Question:
I have been looking for 10 hours (literally) and I'm done, I need to ask. Thing is I'm learning How use LibGdx to program Java games. I'm doing a Horizontal Space Ship Game. So, my worst problem here is that I do not know how do scroll (I think draw will explain better). I want to draw a huge background (Space) and make my OrthographicCamera move right like with my SpaceShip, so it will create a Scroll effect with the Space Background. No enemies and nothing but the ship on the screen.
I'm trying this:
'''
public void moveCamera(float x,float y){
cam.position.set(x, y, 0);
}
'''
Then I use that method in my WorldRender render() method:
'''
public void render(float delta){
ship.Move(delta);
moveCamera(ship.getPosition().x,ship.getPosition().y);
cam.update();
System.out.println(""+cam.position);
spriteBatch.begin();
drawBackground();
drawShip();
spriteBatch.end();
}
'''
I actually move the camera position (I can see that thanks to the println), but It isn't moving in the game, so SpaceShip just disappears by the edge of the window.
I also tried this before spriteBatch.end()
'''
spriteBatch.setProjectionMatrix(camera.combined);
'''
but when I do that windows only shows a black screen, no ship, no nothing.
As I said, I'm desperate, I see lot of examples (scroll with mouse, paralexscrolling etc) but all are to advanced or just nothing to do with my code.
This is how I draw stuff. Background and ship are textures inside WorldRender. I draw background image very wide, so my intention is do some scrolling over as I said. That's the code
'''
private void loadTextures(){
shipTexture=new Texture(Gdx.files.internal("nave.png"));
background=new Texture(Gdx.files.internal("fondo.jpg"));
}
public void drawShip(){
spriteBatch.draw(shipTexture,ship.getPosition().x*ppuX,ship.getPosition().y*ppuY, ship.WIDTH*ppuX,ship.HEIGHT*ppuY);
}
public void drawBackground(){
spriteBatch.draw(background, -10*ppuX,0*ppuY, Gdx.graphics.getWidth()*10,Gdx.graphics.getHeight());
}
'''
Here you can download the code if someone want to help in hardcore mode
<URL>
I FINALLY SOLVED IT!
That's the code I used in a class name WorldRenderer, which have methods that are called within GameScreen for render, resize etc
'''
public WorldRenderer(World world) {
// TODO Auto-generated constructor stub
this.world=world;
this.ship=world.getShip();
this.cam = new OrthographicCamera(CAMERA_WIDTH,CAMERA_HEIGHT);
this.cam.setToOrtho(false,CAMERA_WIDTH,CAMERA_HEIGHT);
this.cam.position.set(ship.getPosition().x,CAMERA_HEIGHT/2,0);
this.cam.update();//actualizamos la camara
spriteBatch=new SpriteBatch();
loadTextures();
}
private void loadTextures(){
shipTexture=new Texture(Gdx.files.internal("nave.png"));
background=new Texture(Gdx.files.internal("fondo.jpg"));
}
public void drawShip(){
spriteBatch.draw(shipTexture,ship.getPosition().x,ship.getPosition().y,10,10);
}
public void drawBackground(){
spriteBatch.draw(background, 0,0, 500,50);
}
public void render(float delta){
ship.Move(delta);
moveCamera(ship.getPosition().x);
spriteBatch.setProjectionMatrix(cam.combined);
spriteBatch.begin();
drawBackground();
drawShip();
spriteBatch.end();
}
public void moveCemara(float x){
cam.position.set(x+20,cam.position.y, 0);
cam.update();
}
'''
Inside the Ship I have this method which I call within render in WorldRenderer to move It
'''
public void Move(float delta){
if(Gdx.input.isKeyPressed(Keys.LEFT)) this.position.x -=velocity *delta;
if(Gdx.input.isKeyPressed(Keys.RIGHT)) this.position.x +=velocity *delta;
if(Gdx.input.isKeyPressed(Keys.UP)) this.position.y +=velocity *delta;
if(Gdx.input.isKeyPressed(Keys.DOWN)) this.position.y -=velocity *delta;
}
'''
Also I want to thanks very much to the people who helped me. I'm marking first answer as the good one, but, mix both was what gave me the real solution.
I leave here some tutorials I followed which are pretty good for noobs
That's a good everything-from-scratching-tutorial
<URL>
A simple platform game
<URL>
A very simple game
<URL>
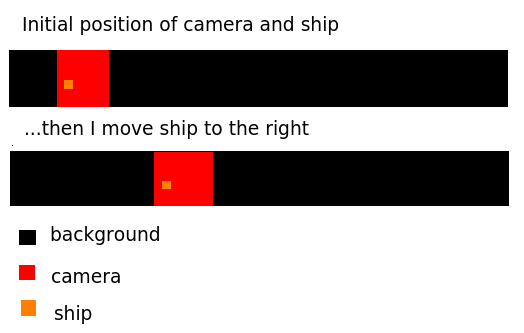
Answer: Its not clear how your drawing? I'm not sure if your doing this approach correctly.. Can you provide details of your background and ship? Can you provide details on you background image, is it a huge image that your scrolling around or is it a repeated image you want to repeat as you scroll?
--EDIT--
ok i think i have an idea what might be up. I would normally apply the camera to the current context.
Place the following in your resize
'''
public void resize(int width, int height) {
cam = new OrthographicCamera(width, height);
cam.translate(width / 2, height / 2, 0);
}
'''
Place the following in the start of your render()
'''
cam.position.set(posX,posY,0);
cam.update();
cam.apply(Gdx.gl10);
Gdx.gl.glClearColor(0,0,0,1);
Gdx.gl.glClear(GL10.GL_COLOR_BUFFER_BIT | GL10.GL_DEPTH_BUFFER_BIT); // #14
'''
This will make you have a clear screen with the origin set at the bottom left of the window. You should then draw your background first
'''
spriteBatch.setProjectionMatrix(cam.combined);
spriteBatch.begin();
spriteBatch.draw(background,0,0,sizeX,sizeY);
spriteBatch.end()
'''
see how that looks as you move your camera position posX and posY. Then add your ship to the mix
-- MORE EDITS ---
you can then calculate the posX and posY as
posX = defaultOffsetX+shipX
and so on..
Anyhow hope this helps
I'm still only learning myself so this might not be the best method.. but it seems to work.